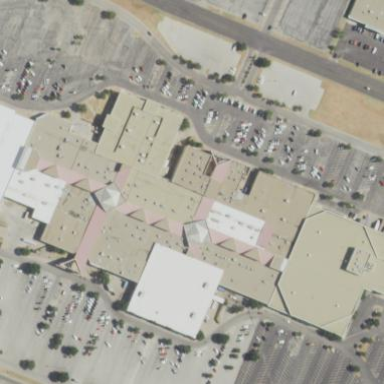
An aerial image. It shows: Retail area.